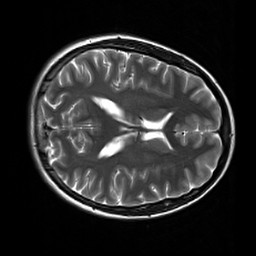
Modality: T2w
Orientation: axial
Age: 23
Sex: female
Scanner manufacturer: siemens
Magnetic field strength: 3 T
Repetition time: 7 s
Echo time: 0.09 s